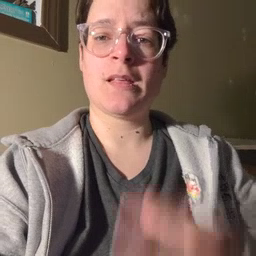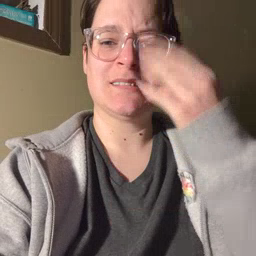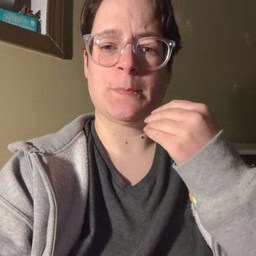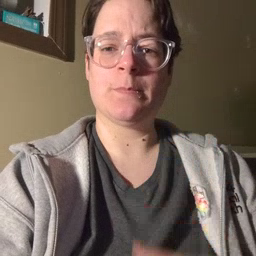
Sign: sleepy